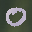
Label: 0